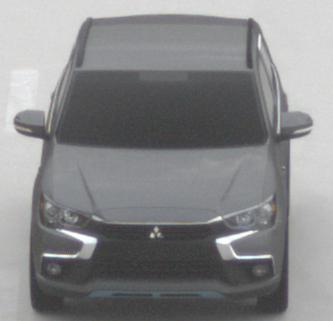
Make: Mitsubishi
Model: Outlander 2.0 Plug-In Hybrid
Detailed model: Outlander (III) Plug-In Hybrid
Model produced from: 2015/10
Model produced until: 2018/08
Doors: 5
Color: gray
Road condition: dry road
Daytime: morning or afternoon
Contrast: low contrast